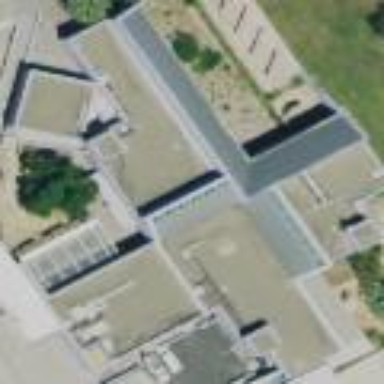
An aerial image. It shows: Museum building.